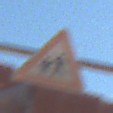
Verkehrszeichen: KinderRechts
Umgebung: Outdoor, Nature
Tageszeit: MorningAfternoon
Wetter: Clear
Licht: Natural
Jahreszeit: Summer
Kontrast: HighContrast